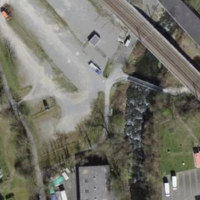
EUNIS habitat code: 54
Species observed at this site:
Corylus avellana
Prunus mahaleb